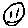
Label: smiley face